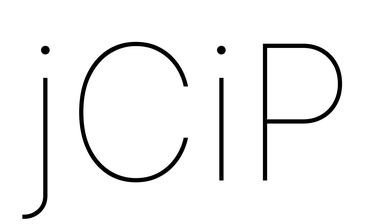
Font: Inter_Thin